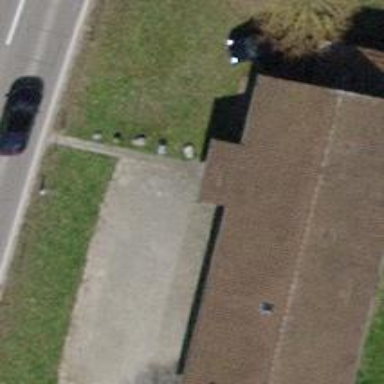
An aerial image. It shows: Shooting sport building.